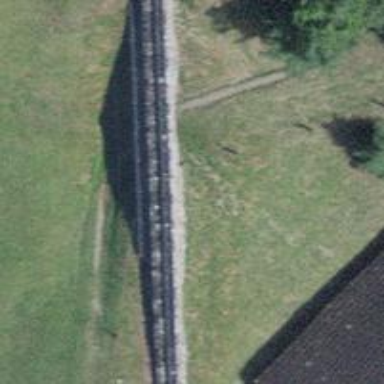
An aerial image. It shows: Narrow-gauge railway bridge with electrified tracks and single track passing over it.